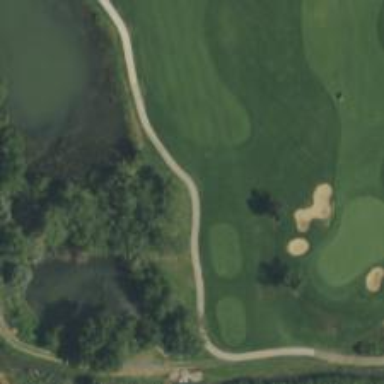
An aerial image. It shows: Cartpath track for golf.